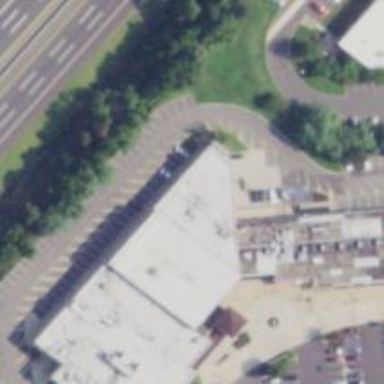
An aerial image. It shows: Building that houses fitness center.